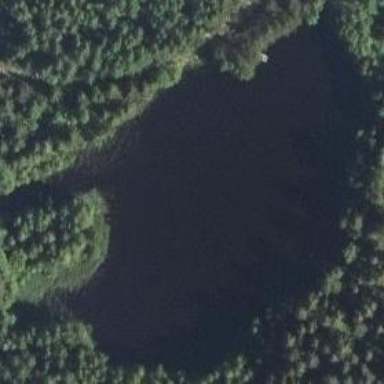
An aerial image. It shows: Pond with natural water.